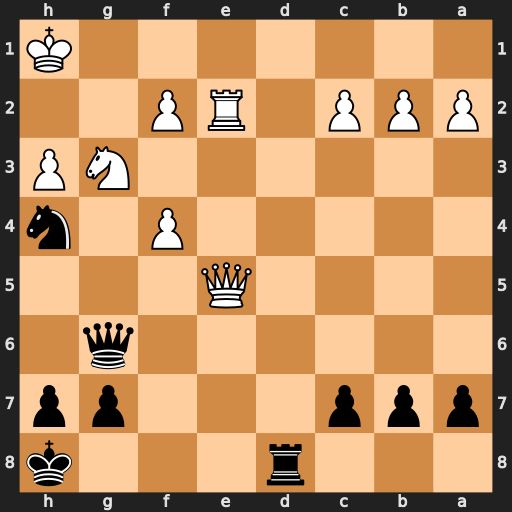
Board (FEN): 3r3k/ppp3pp/6q1/4Q3/5P1n/6NP/PPP1RP2/7K
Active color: b
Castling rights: -
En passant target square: -
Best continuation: Rd1+ Kh2 Nf3+